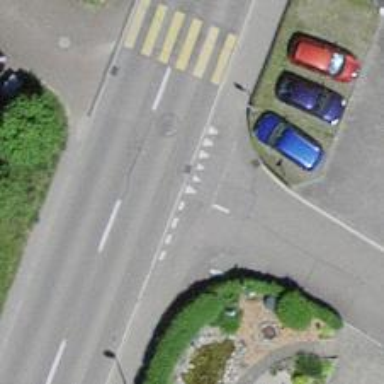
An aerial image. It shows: Road with "give way" sign.